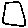
Label: square